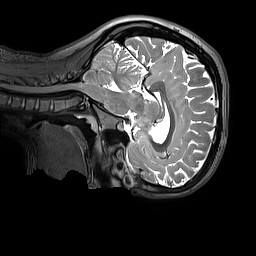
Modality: T2w
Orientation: sagittal
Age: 14
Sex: female
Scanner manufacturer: siemens
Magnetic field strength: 3 T
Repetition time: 3.2 s
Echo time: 0.408 s